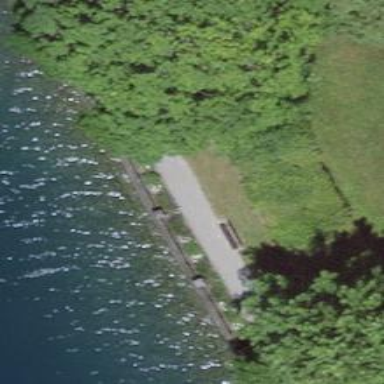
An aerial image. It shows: Brown bench in the vicinity.